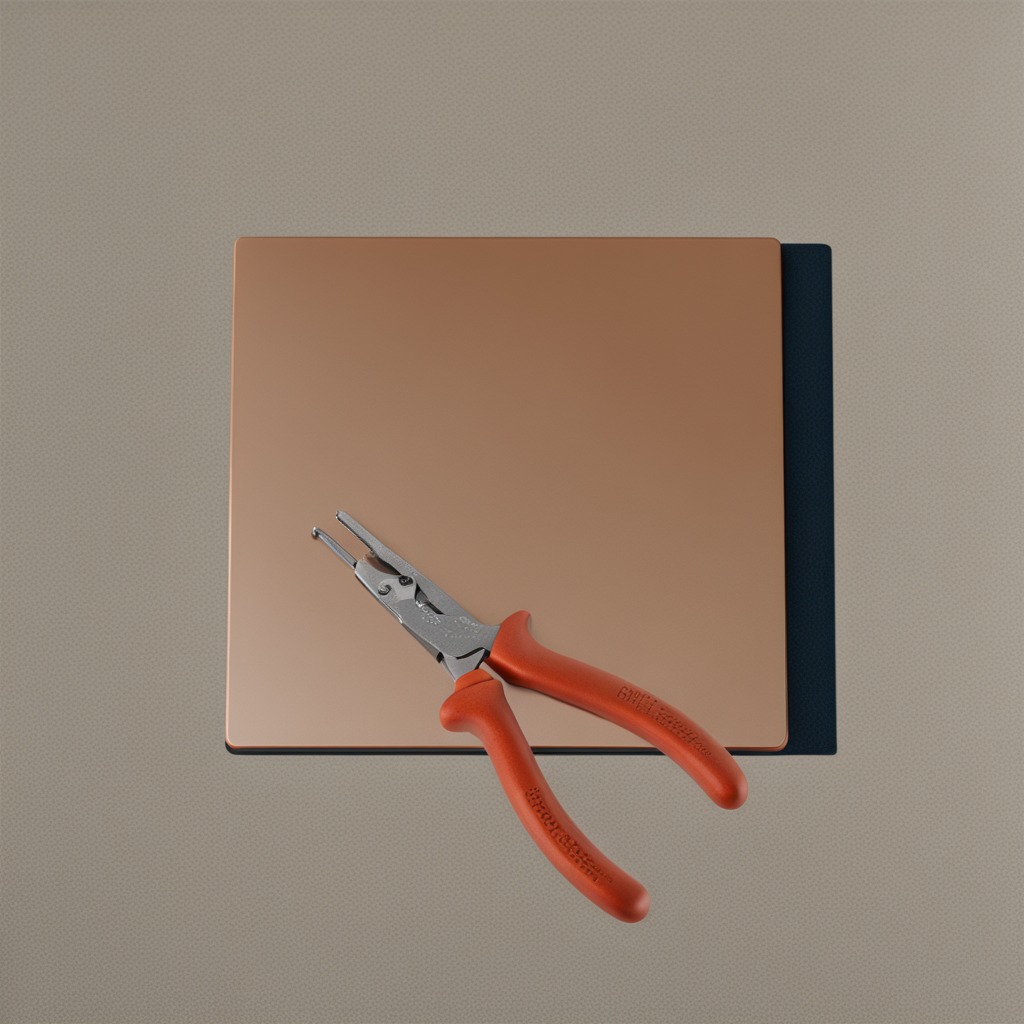
A plier lying on the table in a temporary outdoor tool station.